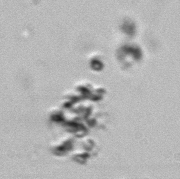
Label: Phaeocystis_debris